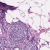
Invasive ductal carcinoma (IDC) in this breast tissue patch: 1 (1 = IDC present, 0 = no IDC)